Field crop: maize
Growth stage: 2
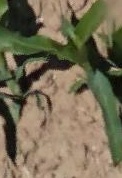
Species: maize